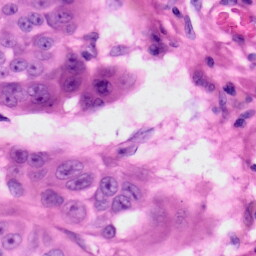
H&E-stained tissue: Skin